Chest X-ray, PA view. Patient: 63 years old, sex M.
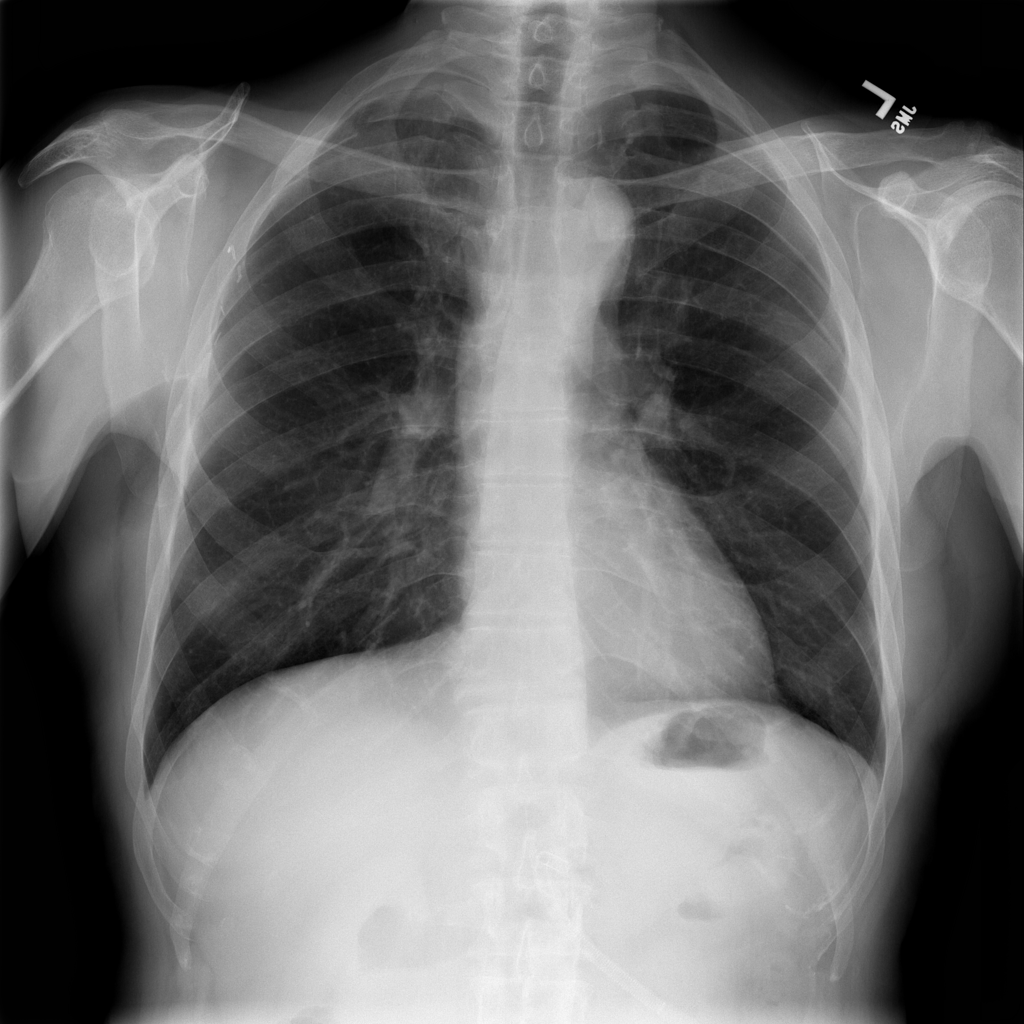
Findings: No Finding